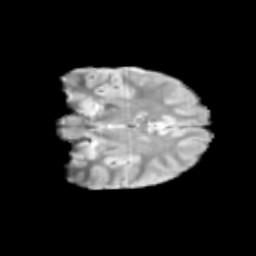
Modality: T2w
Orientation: coronal
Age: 13
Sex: female
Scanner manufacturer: siemens
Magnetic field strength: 3 T
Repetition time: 3.8 s
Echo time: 0.07 s